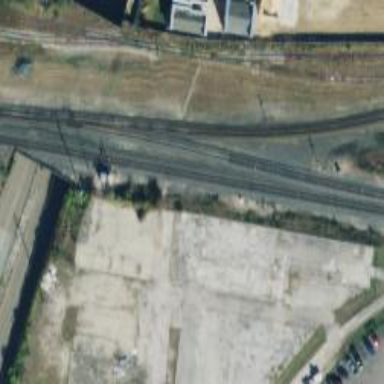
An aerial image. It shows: Railway siding with rails.